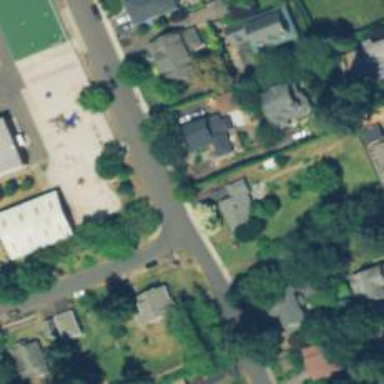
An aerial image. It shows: Residential road with sidewalk on the left.